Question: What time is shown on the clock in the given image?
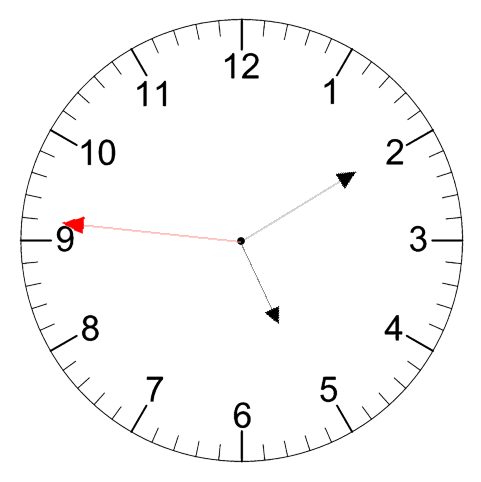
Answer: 05:09:46